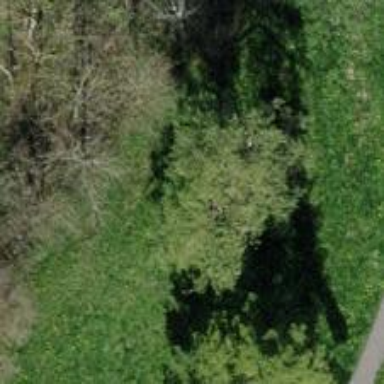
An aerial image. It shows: Tree with mixed leaves.